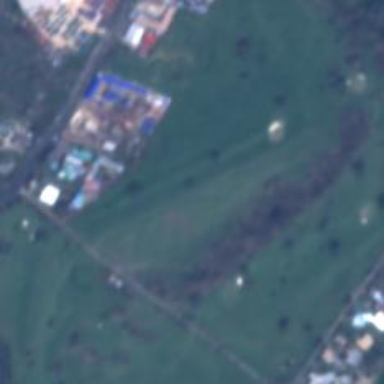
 place for golfing and leisure activities."